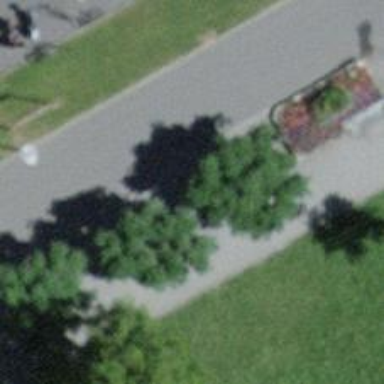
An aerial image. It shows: Beautiful avenue lined with broadleaved trees.